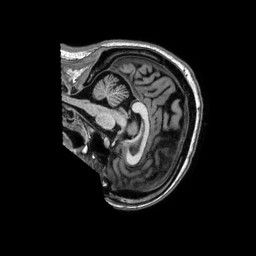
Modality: T1w
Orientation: sagittal
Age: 48
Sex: female
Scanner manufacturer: philips
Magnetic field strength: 1.5 T
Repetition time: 0.007068 s
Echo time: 0.0032 s